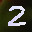
Label: 2